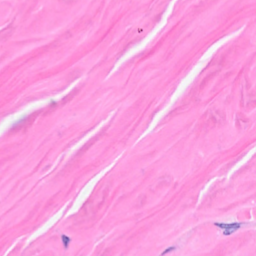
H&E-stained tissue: Breast